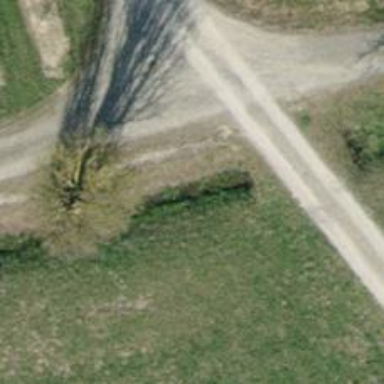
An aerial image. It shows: Culvert tunnel passing through ditch.